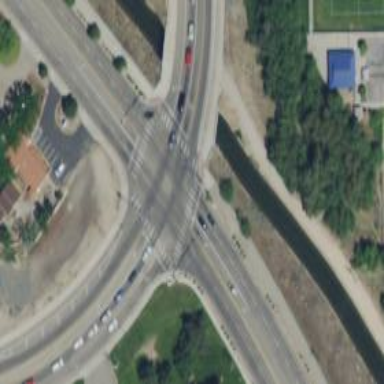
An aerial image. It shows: Crossing road.